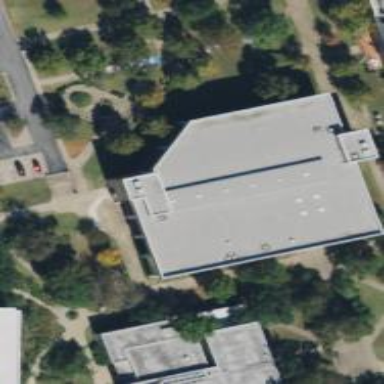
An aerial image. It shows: School building.